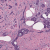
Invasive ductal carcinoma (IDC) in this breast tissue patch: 1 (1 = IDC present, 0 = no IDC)